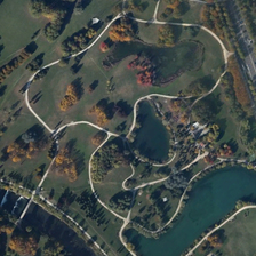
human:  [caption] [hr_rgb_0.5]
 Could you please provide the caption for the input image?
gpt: there are trees, a lake, road, path and lawn.

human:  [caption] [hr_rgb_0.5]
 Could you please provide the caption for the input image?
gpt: There are trees, lakes, roads, roads and meadows.

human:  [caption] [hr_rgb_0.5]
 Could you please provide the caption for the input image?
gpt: There are trees, lakes, roads and pastures.

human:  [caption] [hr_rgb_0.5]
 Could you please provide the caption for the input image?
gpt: There are trees, lakes, roads, paths and meadows.

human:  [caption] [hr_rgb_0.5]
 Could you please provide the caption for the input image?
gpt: There are trees, a lake, road, Path and prairie.